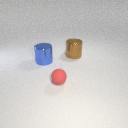
large brown metal cylinder behind small red rubber sphere